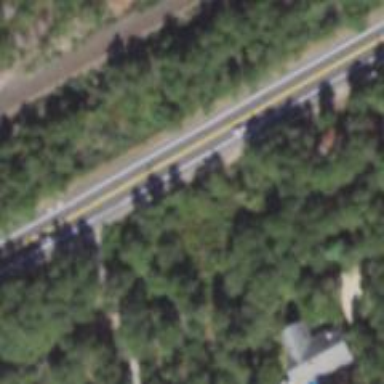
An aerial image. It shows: Solid road edge marking is visible.